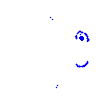
Particle: electron